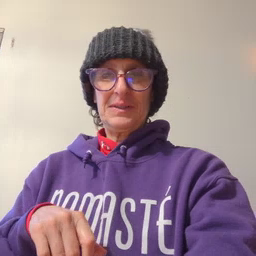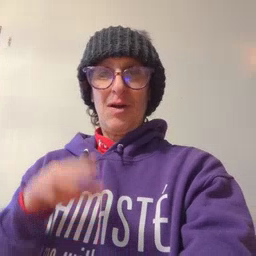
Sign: on